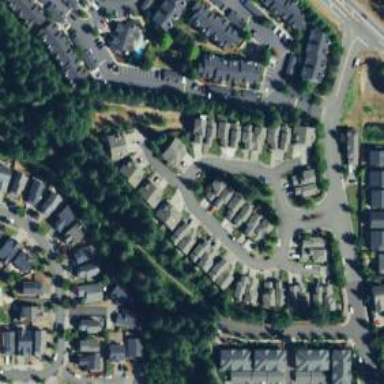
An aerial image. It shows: Residential area within neighborhood.